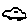
Label: car